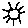
Label: sun